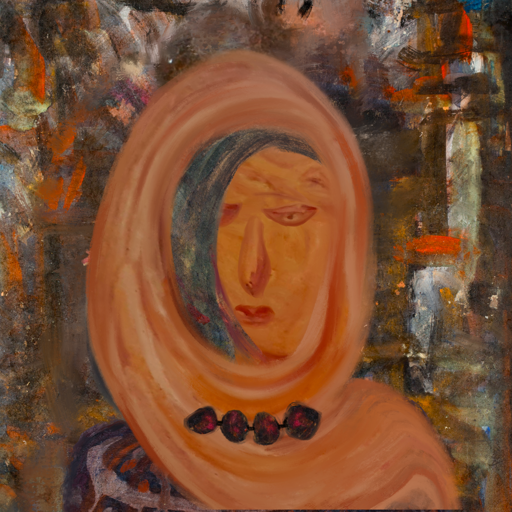
Background: GypsyQueen, Head And Neck Front: Pious_Lady, Face Front: Pious_Lady, Bust: Hypocrite, Hair Front: Gypsy_Mother, Head Accessory: Pious_Lady_Scarf, Second Necklace: Blank, Necklace: Mosgoul, Baby: Blank